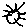
Label: sun